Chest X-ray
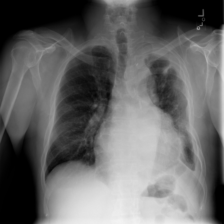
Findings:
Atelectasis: negative
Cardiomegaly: negative
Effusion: negative
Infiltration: negative
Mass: positive
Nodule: negative
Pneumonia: negative
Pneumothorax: negative
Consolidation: negative
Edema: negative
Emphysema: negative
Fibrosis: negative
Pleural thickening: negative
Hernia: negative